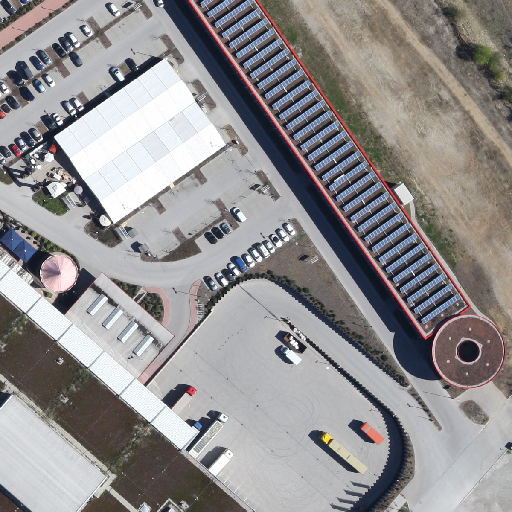
Referring expression: building along the road